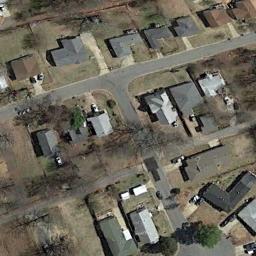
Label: medium_residential